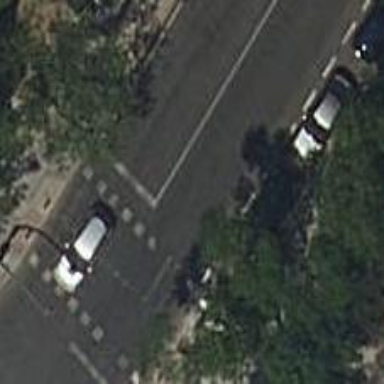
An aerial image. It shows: Road with traffic signals controlling the flow of traffic.